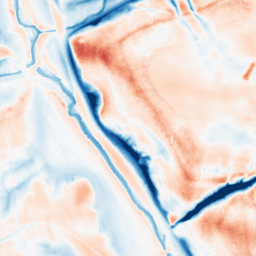
Category: classical
Decomposition family: gaussian
Decomposition parameters: sigma: 10
Upsampling method: bilinear
Upsampling parameters: scale: 2
Upsampling scale: 2